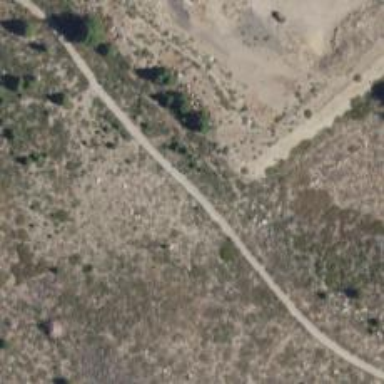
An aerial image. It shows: Track road.